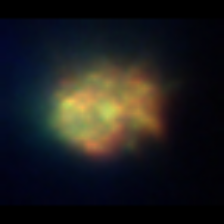
Taxon: Unknown_detritus
Group: Unknown